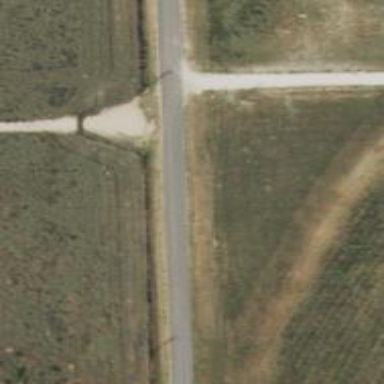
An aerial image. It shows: Tertiary road.